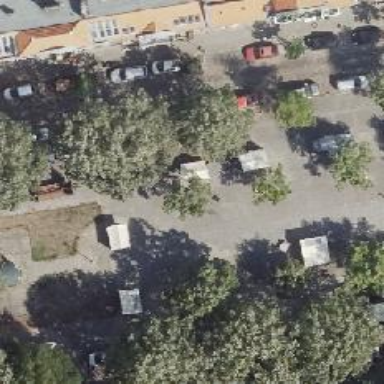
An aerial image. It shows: Marketplace.